Brain MRI, t2w sequence, axial 2D slice.
Patient: age 34, sex F, weight 95 kg, height 1.95 m
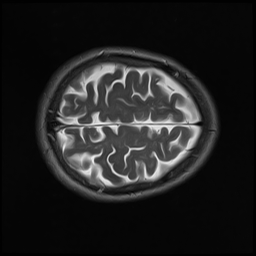